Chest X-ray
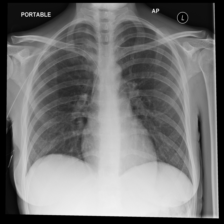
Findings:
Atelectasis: negative
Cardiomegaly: negative
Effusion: negative
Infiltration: negative
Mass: negative
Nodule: negative
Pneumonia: negative
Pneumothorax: negative
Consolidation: negative
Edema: negative
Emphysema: negative
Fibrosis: negative
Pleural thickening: negative
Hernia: negative